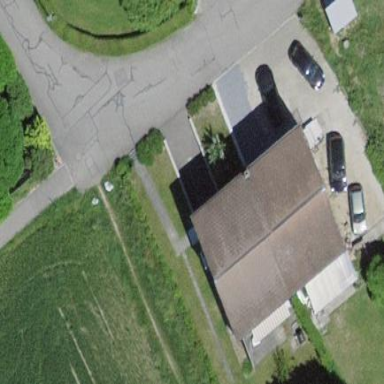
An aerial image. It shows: Terrace building with gabled roof.